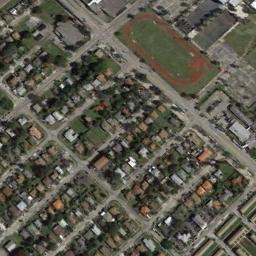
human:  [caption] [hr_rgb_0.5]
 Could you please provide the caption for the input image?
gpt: Many buildings are near the ground track field .

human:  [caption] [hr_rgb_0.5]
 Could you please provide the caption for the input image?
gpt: There are many trees around the track .

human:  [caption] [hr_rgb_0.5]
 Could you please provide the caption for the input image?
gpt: There is a road between the track field and the residential area, And there is a lot of vegetation around .

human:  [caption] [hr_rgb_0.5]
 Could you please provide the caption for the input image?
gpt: The ground track field is next to a residential area .

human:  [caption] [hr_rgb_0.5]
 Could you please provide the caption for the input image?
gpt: There are many buildings beside the ground track field with a red track .